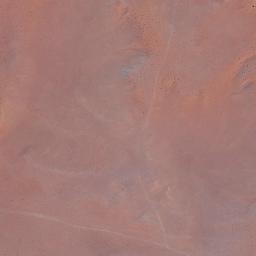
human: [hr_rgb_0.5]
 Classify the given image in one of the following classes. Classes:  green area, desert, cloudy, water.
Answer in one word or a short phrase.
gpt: desert